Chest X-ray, AP view. Patient: 19 years old, sex M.
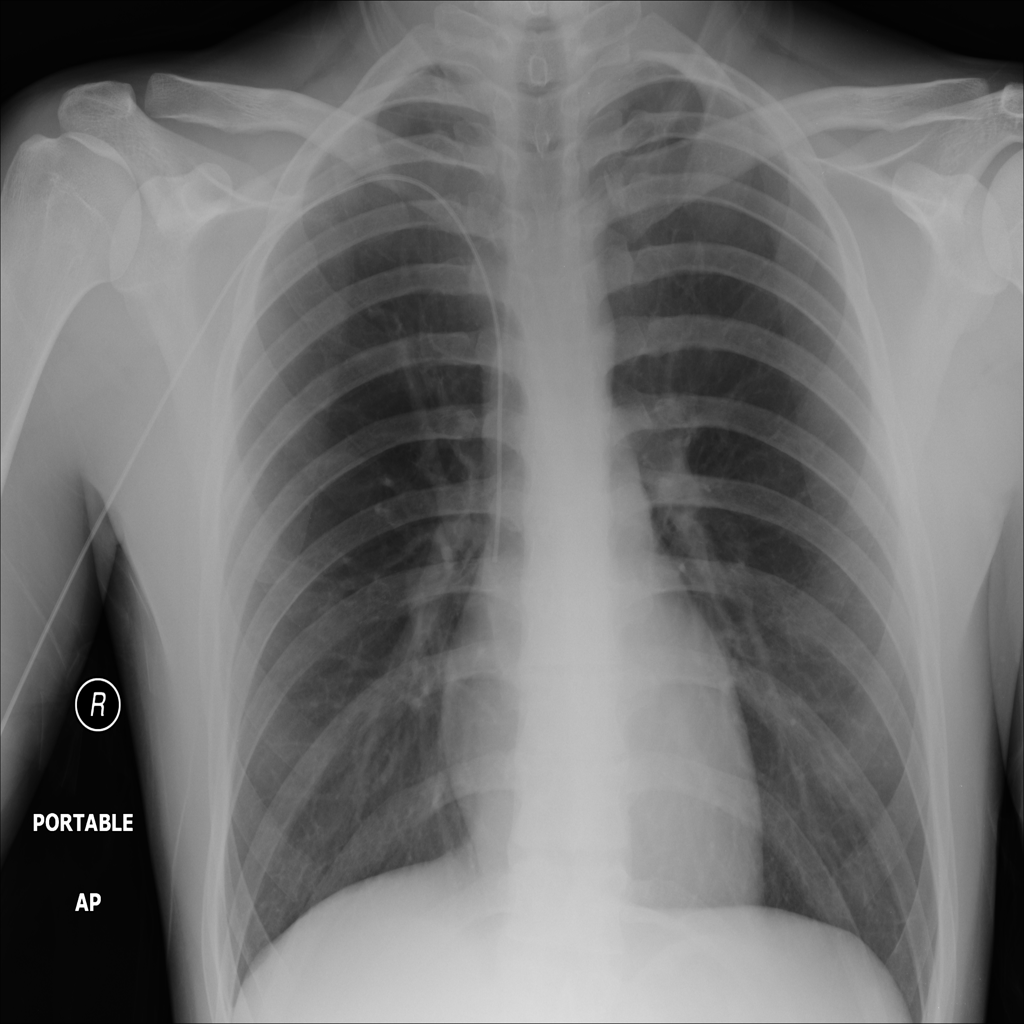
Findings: No Finding